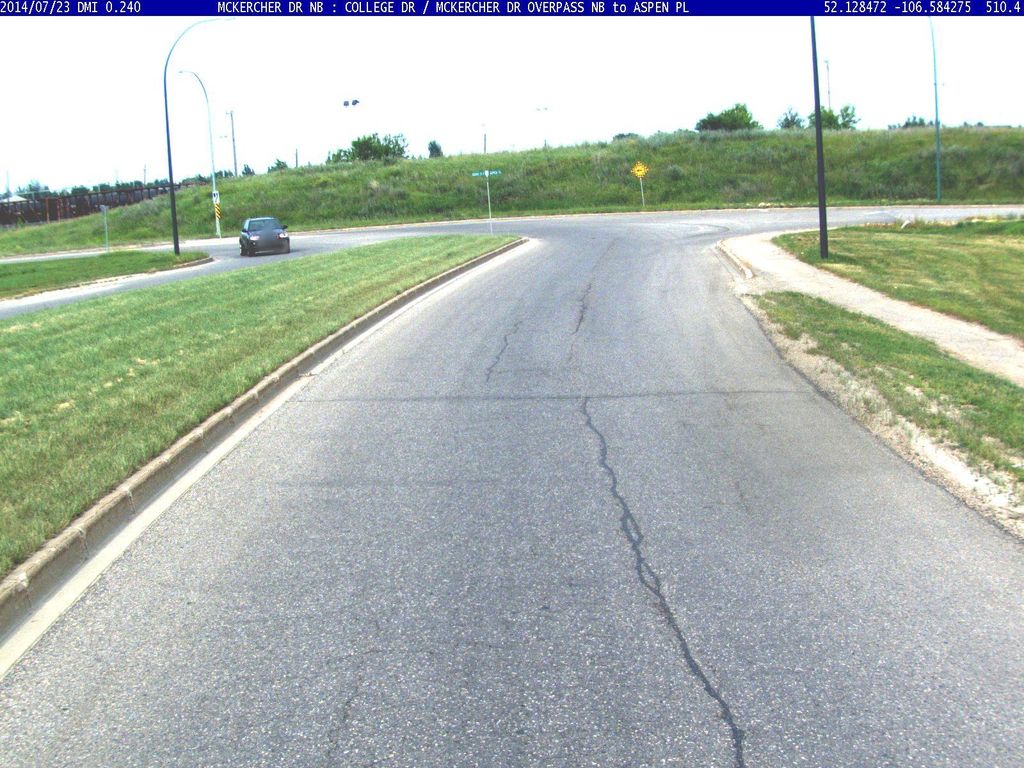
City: saskatoon